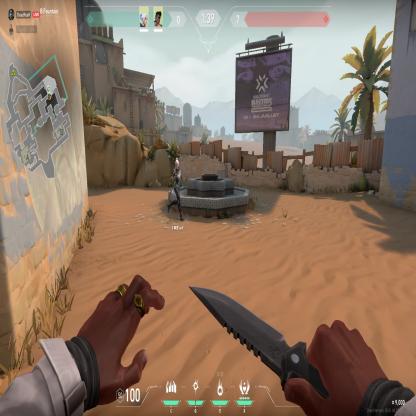
Label: teammate